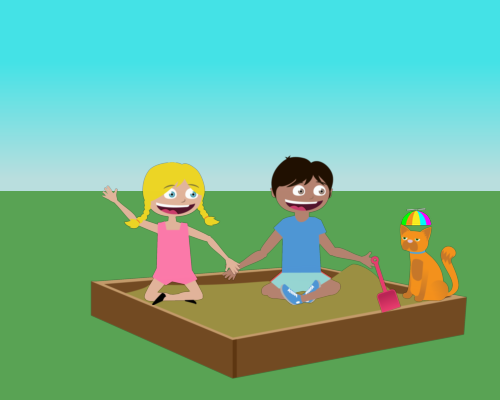
in center is a sandbox to the left of it is a kneeling happy and watching girl holding the hand of a sitting boy and in his left hand is a shovel and lookiing at him is a cat with a rainbow hat